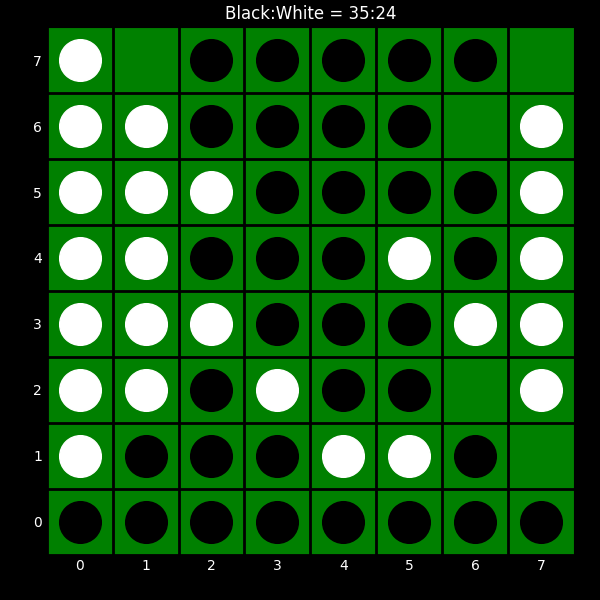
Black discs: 35
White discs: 24